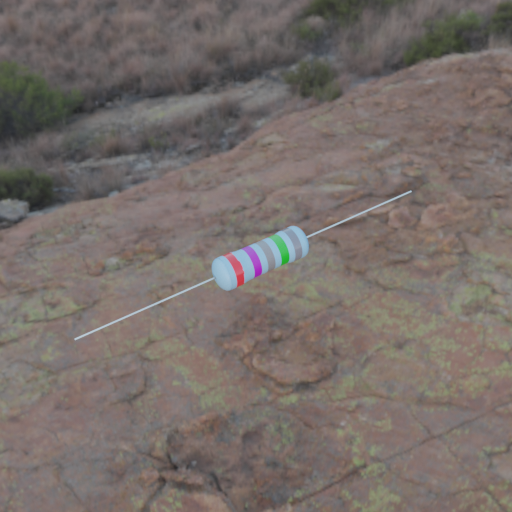
Resistor colour bands (in order): red, violet, gray, green, gray